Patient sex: M
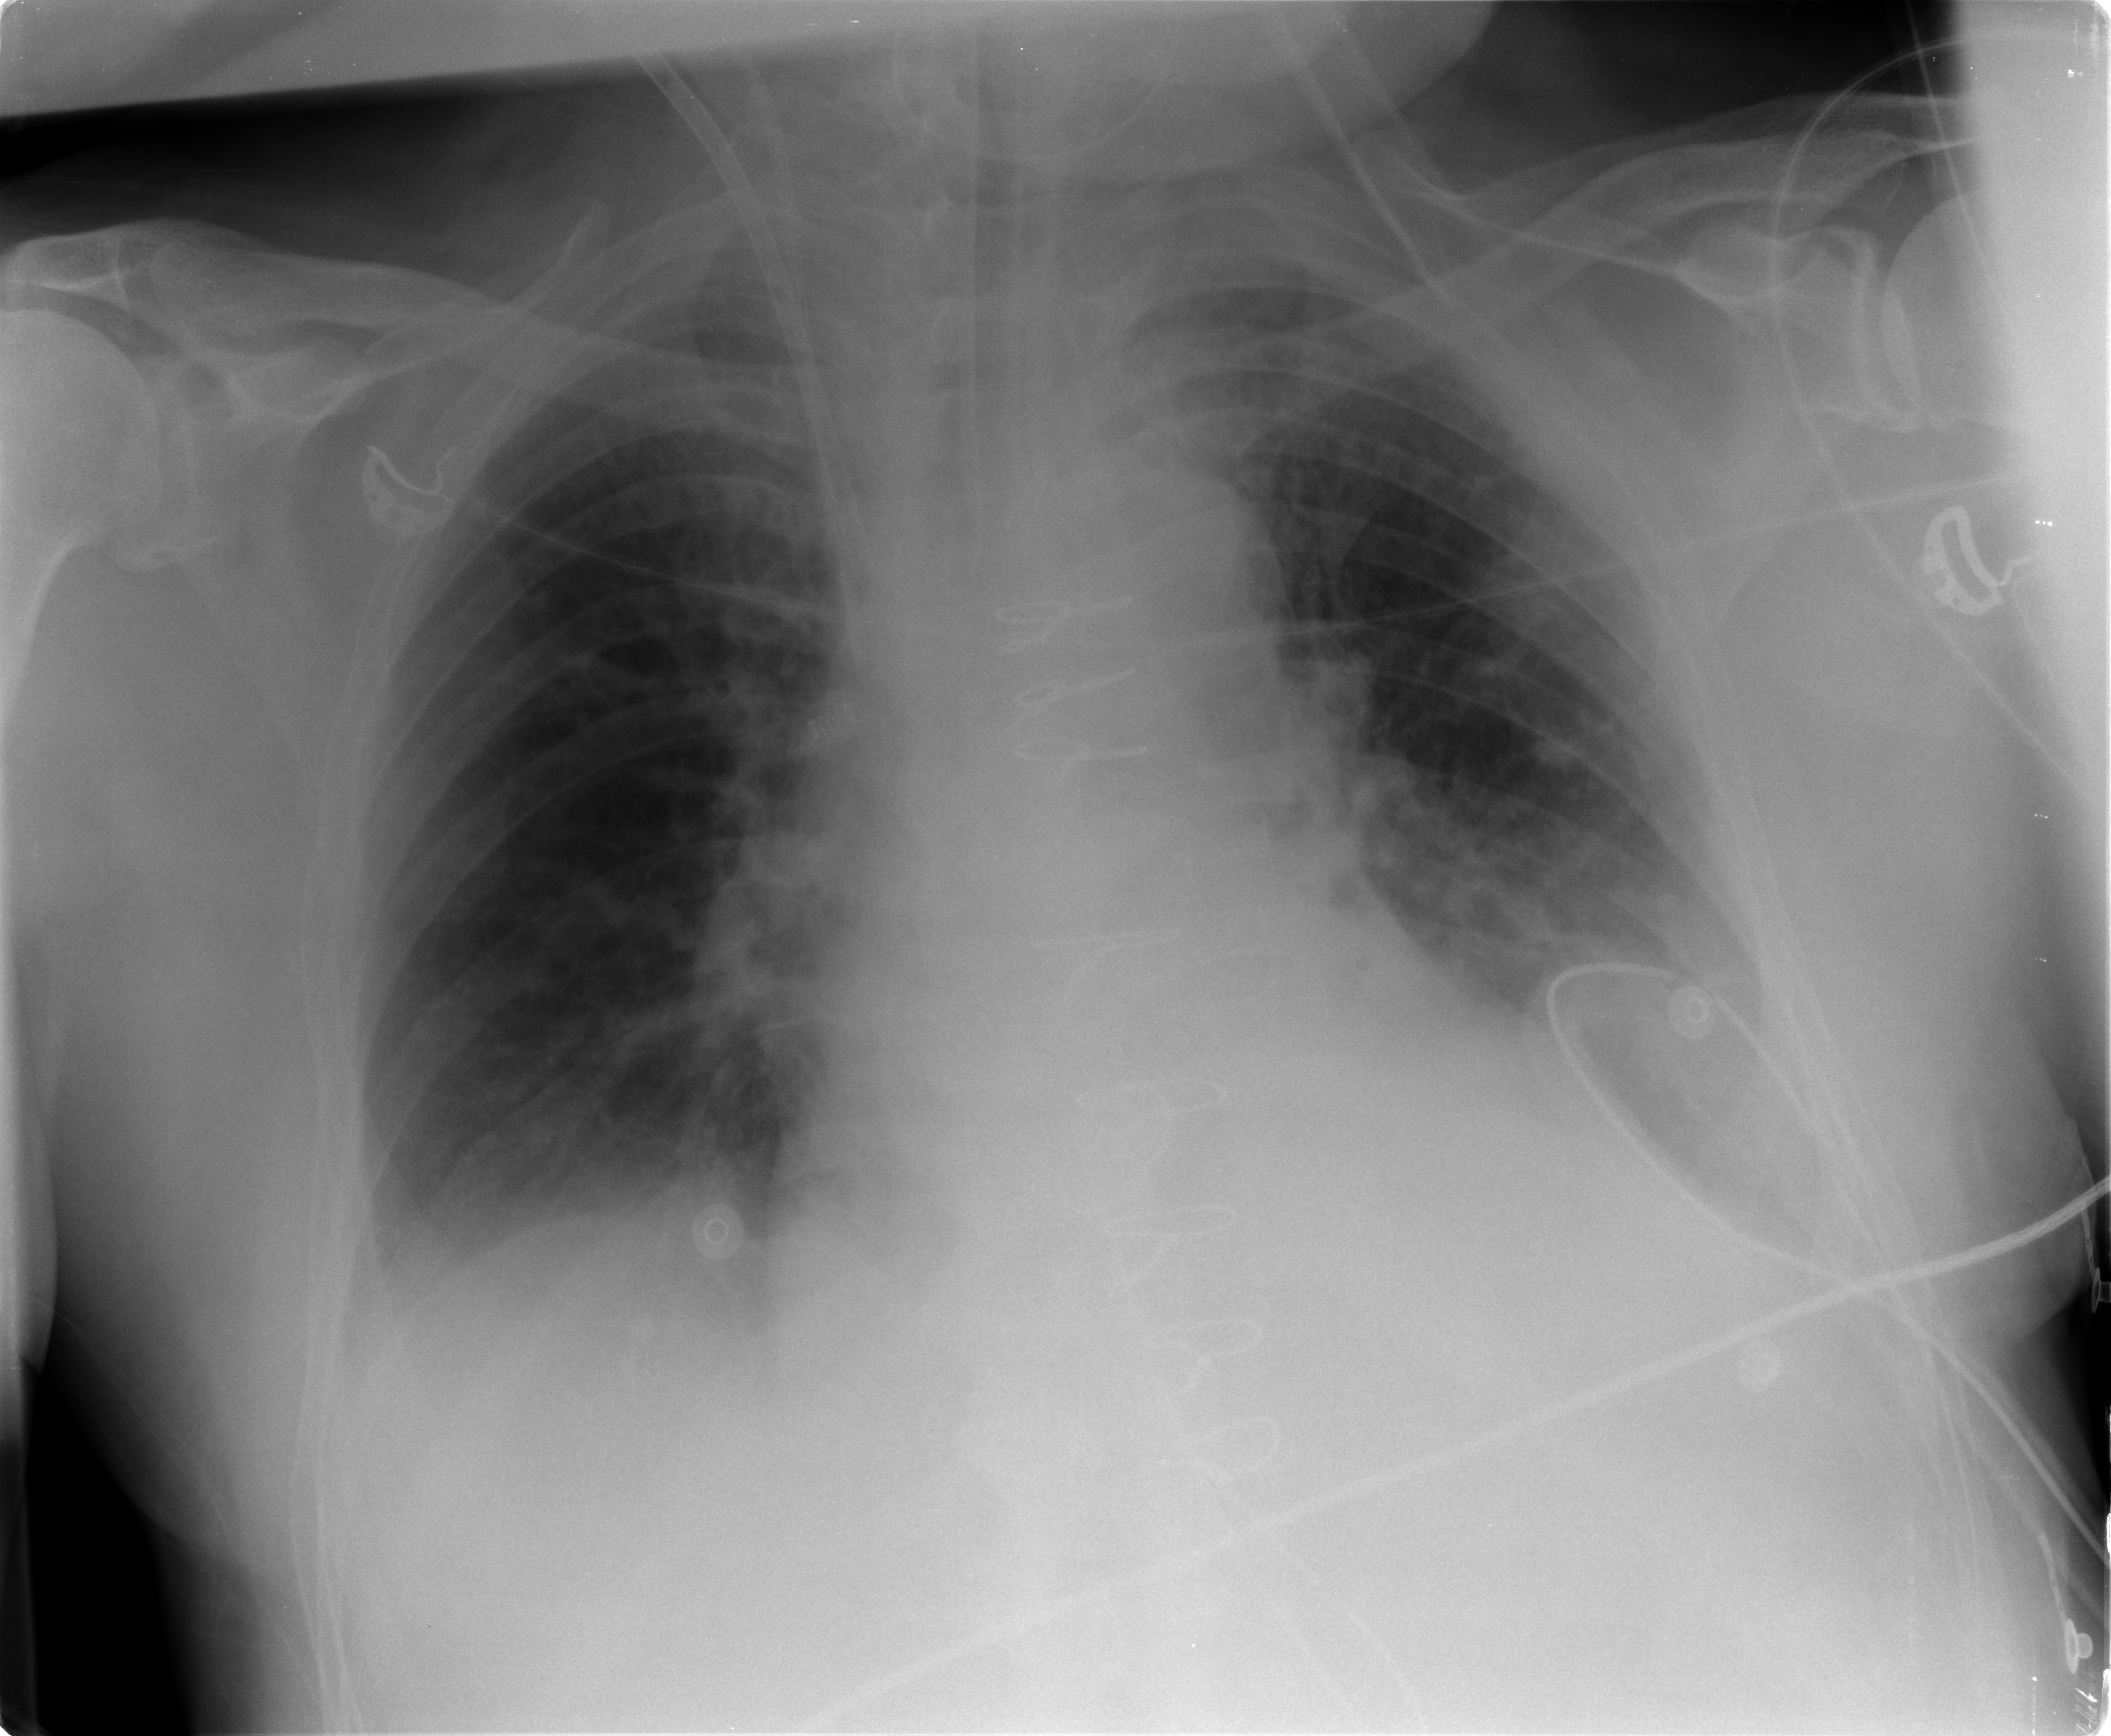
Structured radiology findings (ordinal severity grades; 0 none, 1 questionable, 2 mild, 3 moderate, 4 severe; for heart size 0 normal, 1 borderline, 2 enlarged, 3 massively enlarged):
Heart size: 2
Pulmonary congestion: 2
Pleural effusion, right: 1
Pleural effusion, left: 2
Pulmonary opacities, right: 0
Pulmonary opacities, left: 0
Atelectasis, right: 0
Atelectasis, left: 2